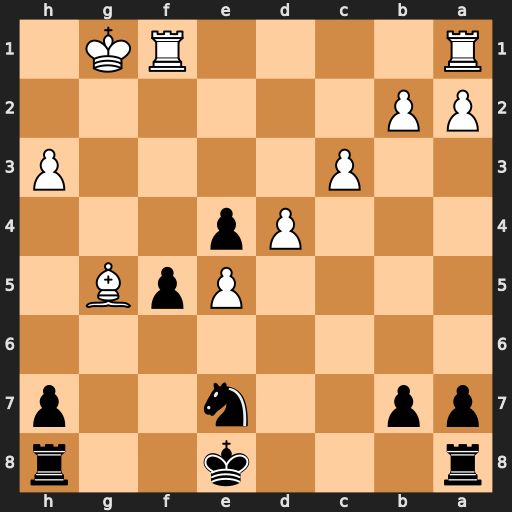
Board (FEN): r3k2r/pp2n2p/8/4PpB1/3Pp3/2P4P/PP6/R4RK1
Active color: b
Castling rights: kq
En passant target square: -
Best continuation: Rg8 h4 h6 Kf2 hxg5